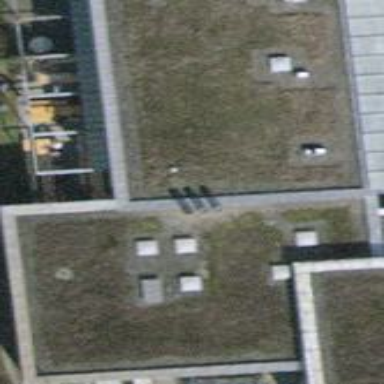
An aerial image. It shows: Flat roof kindergarten building.